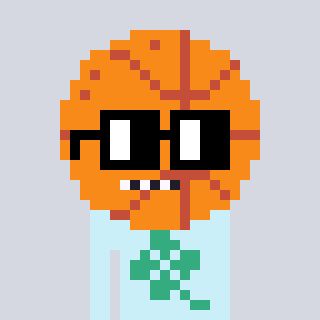
a pixel art character with square black glasses, a basketball-shaped head and a cold-colored body on a cool background